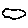
Label: cloud